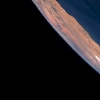
Label: space